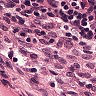
Metastatic tissue present: no